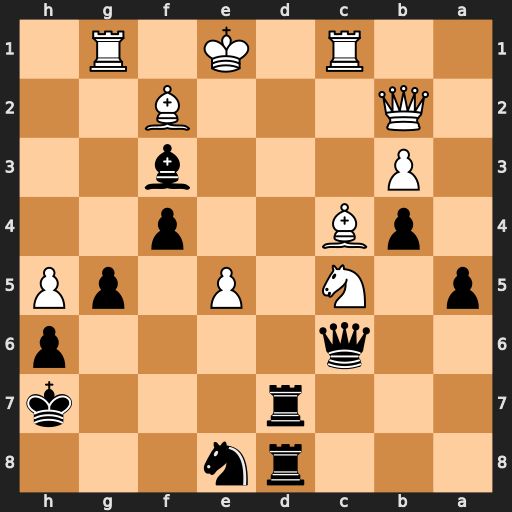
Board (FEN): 3rn3/3r3k/2q4p/p1N1P1pP/1pB2p2/1P3b2/1Q3B2/2R1K1R1
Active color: b
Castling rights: -
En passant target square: -
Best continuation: Rd1+ Rxd1 Rxd1#